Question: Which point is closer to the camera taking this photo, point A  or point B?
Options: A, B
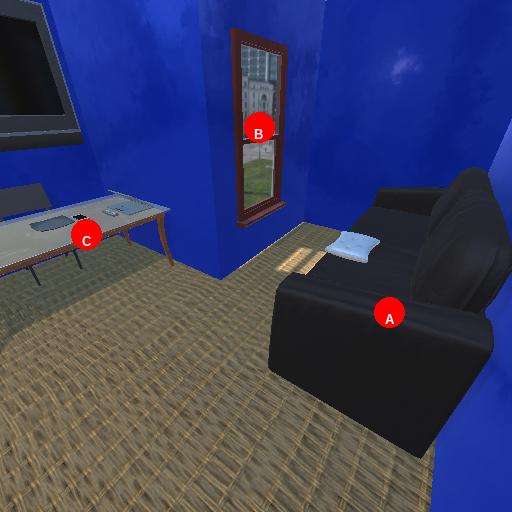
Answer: A